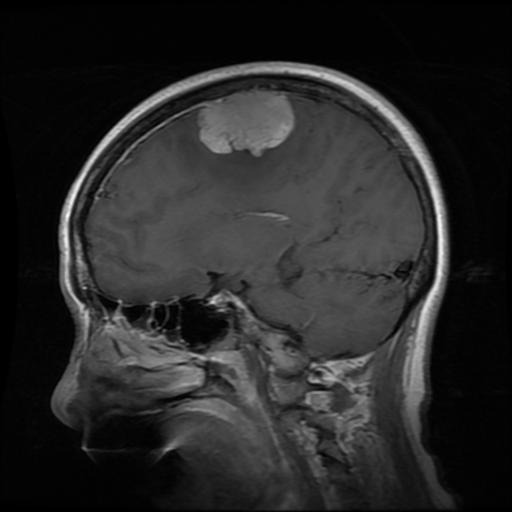
Label: meningioma